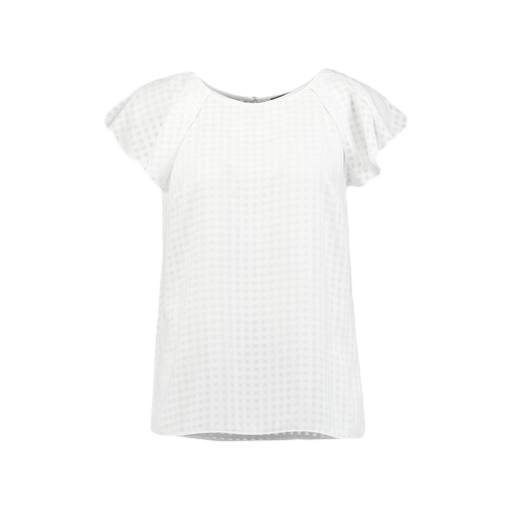
white maisie check raglan sleeve, white flutter-sleeve top, white cap-sleeve windowpane top, white background